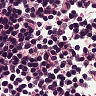
Metastatic tissue present: no